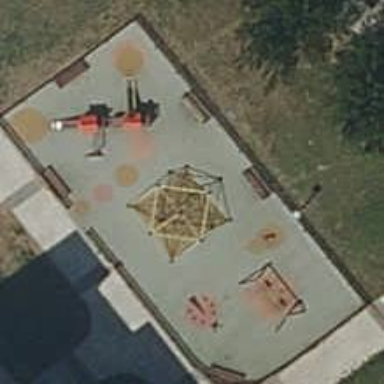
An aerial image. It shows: Playground area for leisure activities on the land.